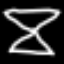
Label: hourglass